Question: How do I create a similar "search" element to the one in <URL>?

If we view source, he has one textbox followed by a '<span>' tag.
'''
<input type="text" name="q" id="site-search-input" autocomplete="off" value="Search" class="gray" />
<span id="g-search-button"></span>
'''
Where do I get a similar "magnifying glass" image?
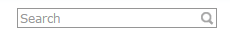
Answer: Put the image into the span, for example using 'background-image', then give it a relative position and move it to the left so it overlaps the right end of the search box, for example:
'''
#g-search-button {
display: inline-block;
width: 16px;
height: 16px;
position: relative;
left: -22px;
top: 3px;
background-color: black; /* Replace with your own image */
}
'''
<URL>